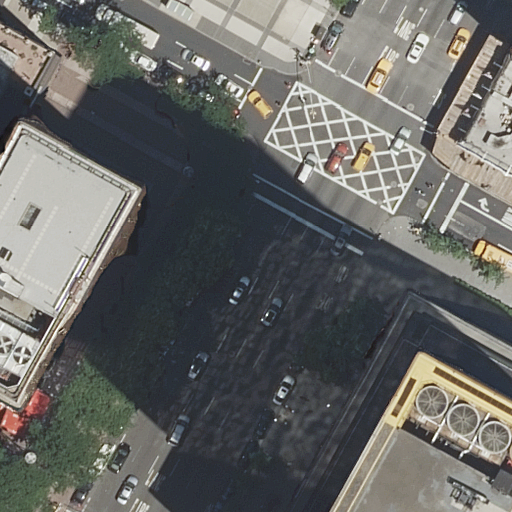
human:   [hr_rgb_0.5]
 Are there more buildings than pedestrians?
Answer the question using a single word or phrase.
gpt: yes

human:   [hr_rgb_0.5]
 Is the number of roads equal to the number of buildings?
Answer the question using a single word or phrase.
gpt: no

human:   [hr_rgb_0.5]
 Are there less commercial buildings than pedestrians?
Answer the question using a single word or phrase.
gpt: yes

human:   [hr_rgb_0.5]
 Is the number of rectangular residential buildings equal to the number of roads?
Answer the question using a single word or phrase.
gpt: no

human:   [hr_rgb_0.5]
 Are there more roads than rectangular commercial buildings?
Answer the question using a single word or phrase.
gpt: yes

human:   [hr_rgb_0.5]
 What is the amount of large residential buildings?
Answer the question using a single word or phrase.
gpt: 1

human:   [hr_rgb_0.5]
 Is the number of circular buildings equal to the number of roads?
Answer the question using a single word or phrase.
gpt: no

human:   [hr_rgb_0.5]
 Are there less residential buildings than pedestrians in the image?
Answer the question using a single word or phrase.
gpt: no

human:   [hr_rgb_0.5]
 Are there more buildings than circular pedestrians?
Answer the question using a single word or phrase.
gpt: yes

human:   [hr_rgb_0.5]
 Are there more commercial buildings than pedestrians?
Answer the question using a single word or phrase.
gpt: no

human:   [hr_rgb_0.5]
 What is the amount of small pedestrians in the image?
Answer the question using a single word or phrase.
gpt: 1

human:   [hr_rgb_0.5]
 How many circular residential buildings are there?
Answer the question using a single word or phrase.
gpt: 0

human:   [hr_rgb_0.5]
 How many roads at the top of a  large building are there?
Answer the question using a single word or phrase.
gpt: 3

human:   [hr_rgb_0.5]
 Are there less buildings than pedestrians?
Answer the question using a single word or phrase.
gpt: no

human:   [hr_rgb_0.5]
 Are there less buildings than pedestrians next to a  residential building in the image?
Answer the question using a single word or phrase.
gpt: no

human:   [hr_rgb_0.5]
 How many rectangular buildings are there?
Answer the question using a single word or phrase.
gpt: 3

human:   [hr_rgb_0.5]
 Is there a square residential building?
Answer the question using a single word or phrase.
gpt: no

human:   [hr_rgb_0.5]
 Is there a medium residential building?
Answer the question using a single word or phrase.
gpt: yes

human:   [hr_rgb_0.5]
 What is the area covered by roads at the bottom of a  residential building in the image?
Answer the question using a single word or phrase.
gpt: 0m2

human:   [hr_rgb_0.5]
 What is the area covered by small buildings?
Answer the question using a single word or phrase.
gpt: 12m2

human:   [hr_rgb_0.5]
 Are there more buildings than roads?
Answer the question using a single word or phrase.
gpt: yes

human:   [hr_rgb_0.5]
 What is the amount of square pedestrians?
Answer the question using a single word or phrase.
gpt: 0

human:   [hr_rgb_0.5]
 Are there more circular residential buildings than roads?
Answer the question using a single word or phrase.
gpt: no

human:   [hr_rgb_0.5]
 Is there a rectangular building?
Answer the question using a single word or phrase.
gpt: yes

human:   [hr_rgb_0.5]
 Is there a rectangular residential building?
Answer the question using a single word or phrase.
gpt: yes

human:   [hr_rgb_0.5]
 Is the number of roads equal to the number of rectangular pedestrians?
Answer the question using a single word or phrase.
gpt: no

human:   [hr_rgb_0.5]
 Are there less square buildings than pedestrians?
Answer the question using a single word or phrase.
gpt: yes

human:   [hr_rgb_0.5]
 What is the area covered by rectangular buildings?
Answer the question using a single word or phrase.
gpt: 1011m2

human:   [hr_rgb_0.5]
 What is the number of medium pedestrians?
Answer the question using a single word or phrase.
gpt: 0

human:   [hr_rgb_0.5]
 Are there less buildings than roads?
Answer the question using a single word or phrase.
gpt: no

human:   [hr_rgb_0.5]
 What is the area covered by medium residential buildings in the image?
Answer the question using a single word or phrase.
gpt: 117m2

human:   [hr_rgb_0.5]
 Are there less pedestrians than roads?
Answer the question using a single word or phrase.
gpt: no

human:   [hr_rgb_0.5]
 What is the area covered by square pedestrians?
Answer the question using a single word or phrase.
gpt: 0m2

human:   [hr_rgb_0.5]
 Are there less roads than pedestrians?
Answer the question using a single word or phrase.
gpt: no

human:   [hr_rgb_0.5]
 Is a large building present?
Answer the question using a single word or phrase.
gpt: yes

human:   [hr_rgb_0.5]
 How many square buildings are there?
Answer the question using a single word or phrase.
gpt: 0